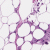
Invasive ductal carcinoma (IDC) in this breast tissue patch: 0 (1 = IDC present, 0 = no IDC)